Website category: university
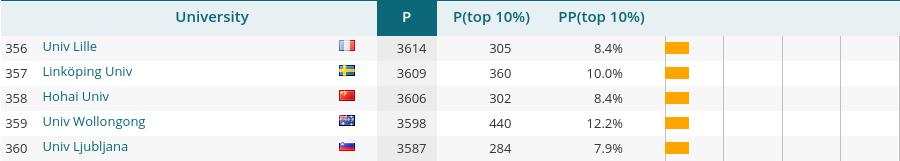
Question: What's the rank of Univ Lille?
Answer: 356

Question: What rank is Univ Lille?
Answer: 356

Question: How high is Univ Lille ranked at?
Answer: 356

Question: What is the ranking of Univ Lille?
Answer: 356

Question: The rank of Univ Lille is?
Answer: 356

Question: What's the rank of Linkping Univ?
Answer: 357

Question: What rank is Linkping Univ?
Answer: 357

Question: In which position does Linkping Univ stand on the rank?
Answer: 357

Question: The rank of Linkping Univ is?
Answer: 357

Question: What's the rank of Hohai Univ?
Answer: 358

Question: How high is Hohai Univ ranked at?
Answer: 358

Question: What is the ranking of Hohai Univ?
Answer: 358

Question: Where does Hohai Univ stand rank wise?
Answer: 358

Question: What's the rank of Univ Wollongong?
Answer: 359

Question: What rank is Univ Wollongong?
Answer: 359

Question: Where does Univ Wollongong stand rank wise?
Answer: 359

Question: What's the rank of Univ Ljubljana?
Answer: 360

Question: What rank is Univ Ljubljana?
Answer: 360

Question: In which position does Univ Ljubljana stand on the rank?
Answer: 360

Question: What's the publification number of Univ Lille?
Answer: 3614

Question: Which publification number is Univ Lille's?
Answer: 3614

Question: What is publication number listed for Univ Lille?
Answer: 3614

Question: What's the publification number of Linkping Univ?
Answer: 3609

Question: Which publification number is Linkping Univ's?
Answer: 3609

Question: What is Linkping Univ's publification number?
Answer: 3609

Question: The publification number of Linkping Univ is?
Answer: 3609

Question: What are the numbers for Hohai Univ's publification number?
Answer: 3606

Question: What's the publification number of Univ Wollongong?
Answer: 3598

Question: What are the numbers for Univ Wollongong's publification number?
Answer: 3598

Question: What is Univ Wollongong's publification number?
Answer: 3598

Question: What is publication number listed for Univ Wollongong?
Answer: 3598

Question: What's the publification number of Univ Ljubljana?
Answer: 3587

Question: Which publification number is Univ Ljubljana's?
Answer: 3587

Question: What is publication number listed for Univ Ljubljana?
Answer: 3587

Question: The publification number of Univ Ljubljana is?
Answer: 3587

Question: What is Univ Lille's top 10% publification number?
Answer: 305

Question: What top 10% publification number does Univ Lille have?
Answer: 305

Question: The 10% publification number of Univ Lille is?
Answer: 305

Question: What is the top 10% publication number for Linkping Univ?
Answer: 360

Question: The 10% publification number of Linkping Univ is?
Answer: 360

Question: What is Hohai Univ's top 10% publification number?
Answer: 302

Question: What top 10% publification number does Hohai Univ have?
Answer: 302

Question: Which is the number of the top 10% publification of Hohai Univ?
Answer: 302

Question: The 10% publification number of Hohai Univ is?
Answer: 302

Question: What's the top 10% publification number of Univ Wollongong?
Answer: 440

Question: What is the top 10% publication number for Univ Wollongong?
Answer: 440

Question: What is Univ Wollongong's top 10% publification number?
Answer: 440

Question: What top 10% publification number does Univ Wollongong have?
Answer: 440

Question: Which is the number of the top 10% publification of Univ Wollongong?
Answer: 440

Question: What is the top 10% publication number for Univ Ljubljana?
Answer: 284

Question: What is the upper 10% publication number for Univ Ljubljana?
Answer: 284

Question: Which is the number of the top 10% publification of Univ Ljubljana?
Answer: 284

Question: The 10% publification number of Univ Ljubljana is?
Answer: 284

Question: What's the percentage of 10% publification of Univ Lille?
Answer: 8.4%

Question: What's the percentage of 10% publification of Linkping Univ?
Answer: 10.0%

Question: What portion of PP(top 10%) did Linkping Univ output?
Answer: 10.0%

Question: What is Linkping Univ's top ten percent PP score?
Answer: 10.0%

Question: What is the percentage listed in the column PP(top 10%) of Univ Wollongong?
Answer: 12.2%

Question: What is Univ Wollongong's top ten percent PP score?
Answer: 12.2%

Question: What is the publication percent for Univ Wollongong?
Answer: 12.2%

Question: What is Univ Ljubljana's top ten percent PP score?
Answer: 7.9%

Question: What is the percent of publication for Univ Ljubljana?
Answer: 7.9%

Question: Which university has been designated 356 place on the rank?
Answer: Univ Lille

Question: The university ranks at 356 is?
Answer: Univ Lille